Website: bh-photo
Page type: cart
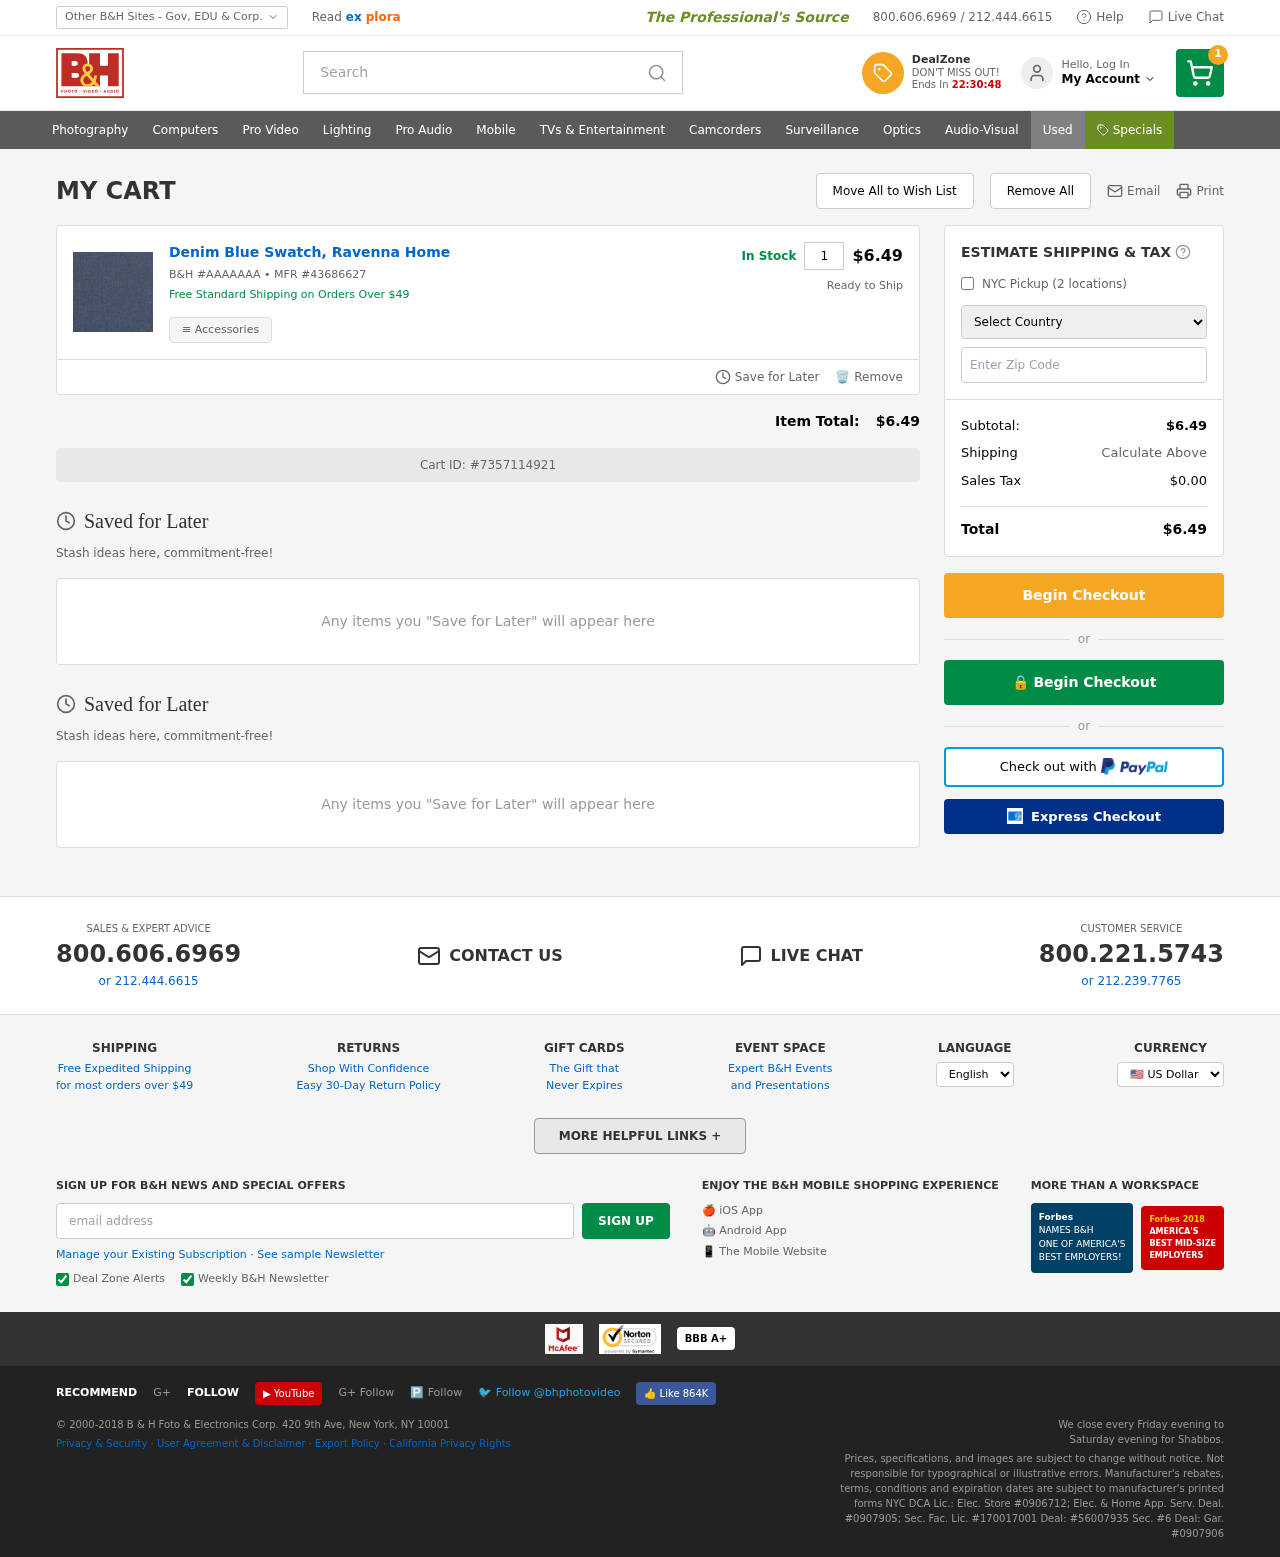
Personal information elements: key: PII_COUNTRY
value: United States
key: PII_EMAIL
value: peterlowery@gmail.com
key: PII_POSTCODE
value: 98273
Product elements: key: PRODUCT1_NAME
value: Denim Blue Swatch, Ravenna Home
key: PRODUCT1_QUANTITY
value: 1
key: PRODUCT1_SKU
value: AAAAAAA
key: PRODUCT1_MFR
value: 43686627
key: PRODUCT1_SUBTOTAL
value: $6.49
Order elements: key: ORDER_NUM_ITEMS
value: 1
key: ORDER_SUBTOTAL
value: $6.49
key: ORDER_ID
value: #7357114921
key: ORDER_TAX
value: $0.00
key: ORDER_TOTAL
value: $6.49
Search elements: key: HEADER_SEARCH
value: Search